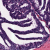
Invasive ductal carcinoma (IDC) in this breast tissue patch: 0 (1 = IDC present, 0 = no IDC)